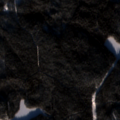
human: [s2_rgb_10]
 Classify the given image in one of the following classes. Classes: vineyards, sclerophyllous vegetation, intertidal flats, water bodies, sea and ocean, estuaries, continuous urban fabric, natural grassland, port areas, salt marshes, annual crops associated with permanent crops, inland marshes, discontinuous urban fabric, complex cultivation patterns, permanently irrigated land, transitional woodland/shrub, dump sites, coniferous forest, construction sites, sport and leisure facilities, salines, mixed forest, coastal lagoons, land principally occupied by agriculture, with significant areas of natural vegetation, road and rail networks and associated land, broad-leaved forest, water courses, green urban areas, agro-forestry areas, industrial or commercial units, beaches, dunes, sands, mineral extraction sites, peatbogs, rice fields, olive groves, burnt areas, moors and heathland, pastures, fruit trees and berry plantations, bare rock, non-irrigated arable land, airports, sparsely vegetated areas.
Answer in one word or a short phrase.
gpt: coniferous forest, mixed forest, water bodies